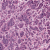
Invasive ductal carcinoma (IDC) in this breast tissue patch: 1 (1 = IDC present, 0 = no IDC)